Field crop: maize
Growth stage: 2
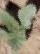
Species: datura